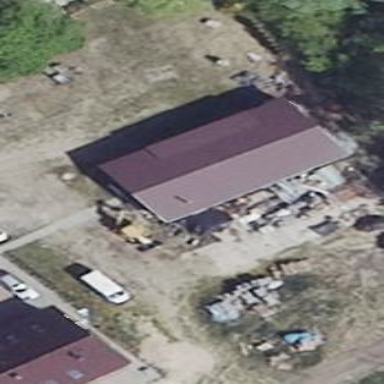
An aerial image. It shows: Outbuilding.